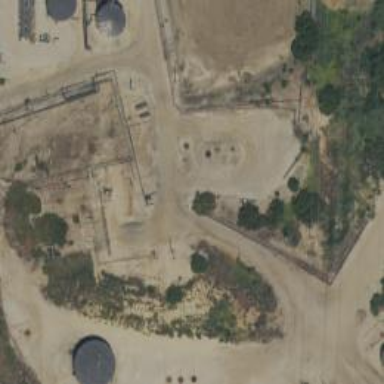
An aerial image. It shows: Petroleum well.